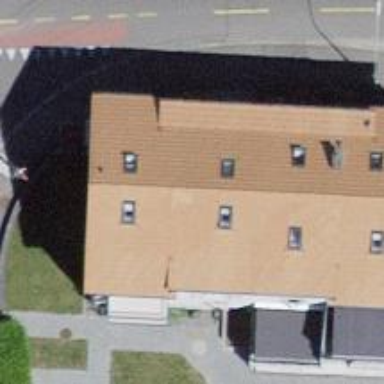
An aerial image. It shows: Semi-detached house.